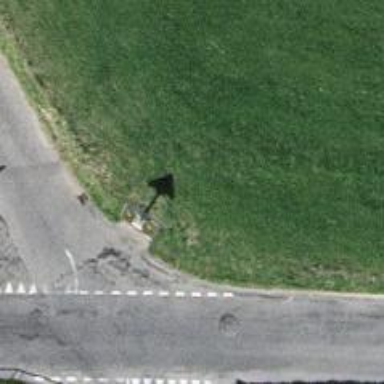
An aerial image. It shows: Historic wayside cross.